Field crop: maize
Growth stage: 2
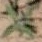
Species: atriplex